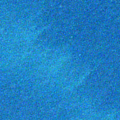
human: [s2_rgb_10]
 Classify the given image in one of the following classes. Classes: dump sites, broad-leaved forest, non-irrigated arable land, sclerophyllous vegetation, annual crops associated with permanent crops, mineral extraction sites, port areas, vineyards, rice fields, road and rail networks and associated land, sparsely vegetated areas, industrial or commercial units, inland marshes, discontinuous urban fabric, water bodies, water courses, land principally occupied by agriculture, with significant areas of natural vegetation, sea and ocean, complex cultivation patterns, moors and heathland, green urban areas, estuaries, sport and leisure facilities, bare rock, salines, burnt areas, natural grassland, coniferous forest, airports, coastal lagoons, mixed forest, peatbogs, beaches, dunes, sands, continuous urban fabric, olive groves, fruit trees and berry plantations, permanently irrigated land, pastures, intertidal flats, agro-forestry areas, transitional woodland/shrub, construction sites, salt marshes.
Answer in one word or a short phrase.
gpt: sea and ocean